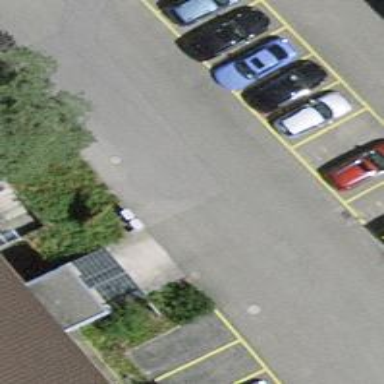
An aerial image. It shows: Parking area.